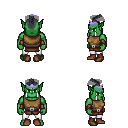
a pixel art fantasy rpg character, male body template, orc, green skin, leather chest armor, white pants, gray short mohawk hairstyle, purple tiara, leather bracers, brown shoes, four views (front, back, left, right), 2x2 character sprite sheet, small pixel art, hard edges, no anti-aliasing